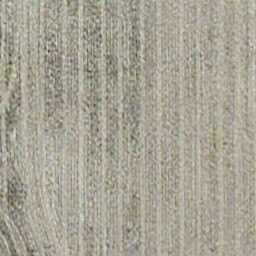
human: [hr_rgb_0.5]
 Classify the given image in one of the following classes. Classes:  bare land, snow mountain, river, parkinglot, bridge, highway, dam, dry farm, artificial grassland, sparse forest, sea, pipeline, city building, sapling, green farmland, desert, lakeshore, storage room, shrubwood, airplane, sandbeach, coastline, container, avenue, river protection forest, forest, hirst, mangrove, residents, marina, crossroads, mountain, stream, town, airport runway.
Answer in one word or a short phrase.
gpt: dry farm